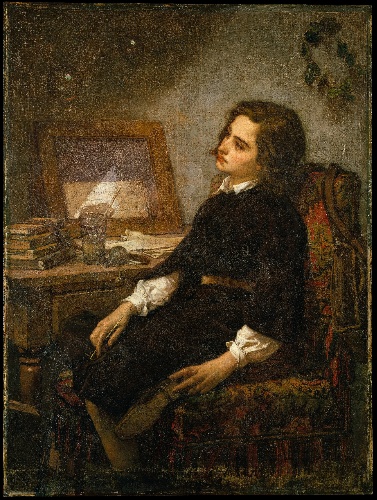
Title: Soap Bubbles
Artist: Thomas Couture
Artist bio: French, Senlis 1815–1879 Villiers-le-Bel
Date: ca. 1859
Object type: Painting
Classification: Paintings
Medium: Oil on canvas
Dimensions: 51 1/2 x 38 5/8 in. (130.8 x 98.1 cm)
Department: European Paintings
Credit line: Catharine Lorillard Wolfe Collection, Bequest of Catharine Lorillard Wolfe, 1887
Accession year: 1887
Repository: Metropolitan Museum of Art, New York, NY
Tags: Bubbles|Books|Boys|Portraits